Aerial crown-view tile of a tropical tree (Barro Colorado Island, Panama), acquired 20240611:
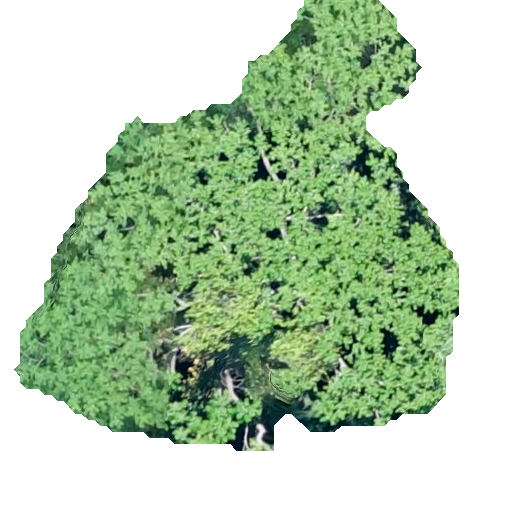
Species: Trattinnickia aspera
GBIF accepted scientific name: Trattinnickia aspera
Crown area: 205.67 m²